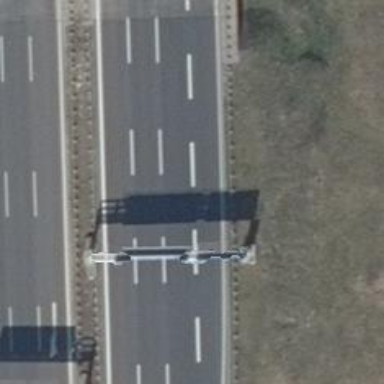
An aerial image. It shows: Gantry structure.